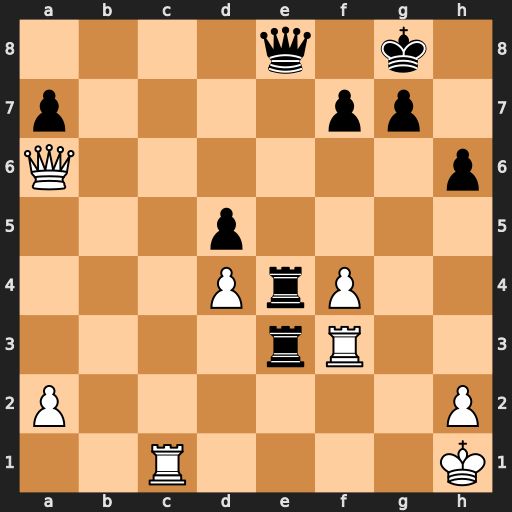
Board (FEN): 4q1k1/p4pp1/Q6p/3p4/3PrP2/4rR2/P6P/2R4K
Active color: w
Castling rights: -
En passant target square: -
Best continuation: Rxe3 Rxe3 Rc8